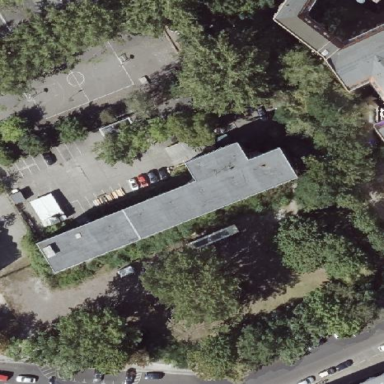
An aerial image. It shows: Theatre building with flat gray roof.